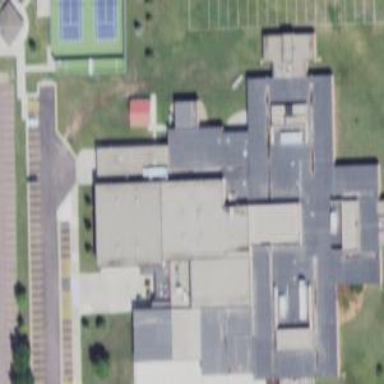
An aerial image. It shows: School building.